Aerial crown-view tile of a tropical tree (Barro Colorado Island, Panama), acquired 20250915:
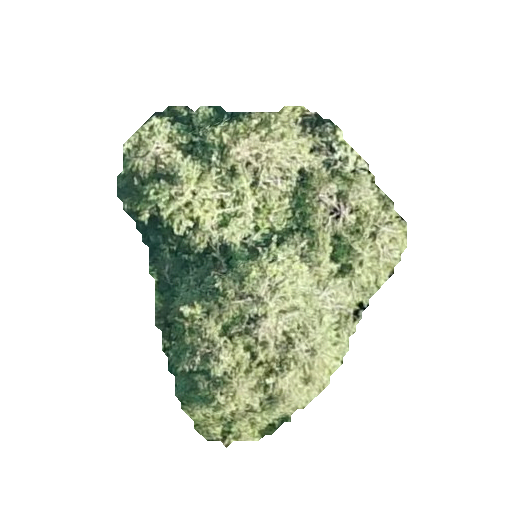
Species: Quararibea stenophylla
GBIF accepted scientific name: Quararibea stenophylla
Crown area: 96.416 m²